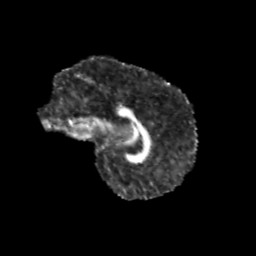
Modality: FA
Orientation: sagittal
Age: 9
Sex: male
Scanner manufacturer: siemens
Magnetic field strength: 3 T
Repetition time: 3.8 s
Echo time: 0.07 s